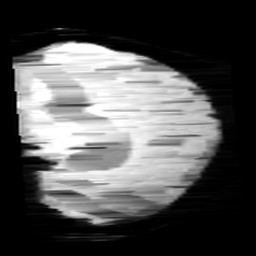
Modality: minIP
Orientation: sagittal
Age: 12
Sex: male
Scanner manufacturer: siemens
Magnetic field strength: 3 T
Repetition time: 0.027 s
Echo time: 0.02 s